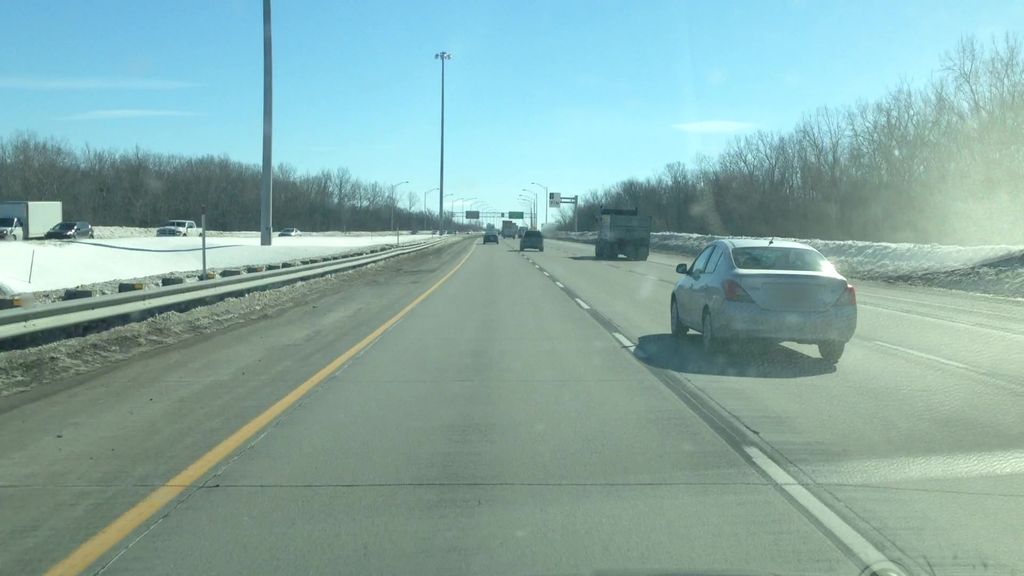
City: montreal